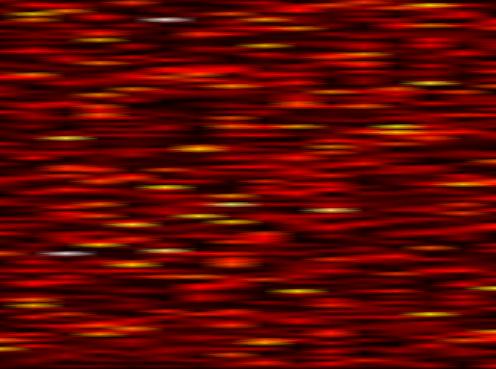
Label: FOFDM